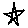
Label: star